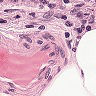
Metastatic tissue present: no